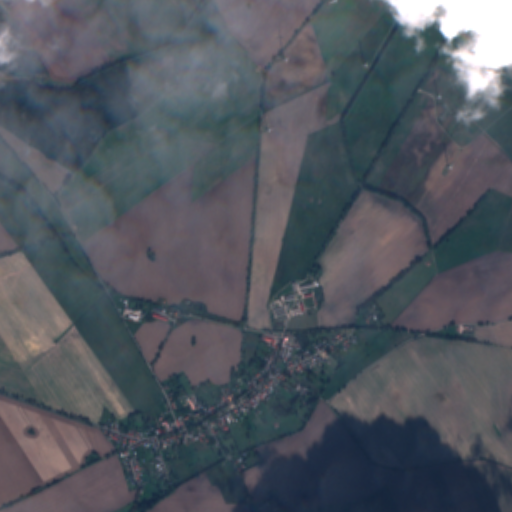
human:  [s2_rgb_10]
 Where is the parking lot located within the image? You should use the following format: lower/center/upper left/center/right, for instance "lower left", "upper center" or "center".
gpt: The parking lot is located in the lower center of the image.
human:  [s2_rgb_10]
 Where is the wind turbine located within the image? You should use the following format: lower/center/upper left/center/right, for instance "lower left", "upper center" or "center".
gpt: The wind turbine is located in the upper right of the image.
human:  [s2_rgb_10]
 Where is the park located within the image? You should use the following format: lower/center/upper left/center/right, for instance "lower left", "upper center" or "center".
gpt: There is no park in the image.